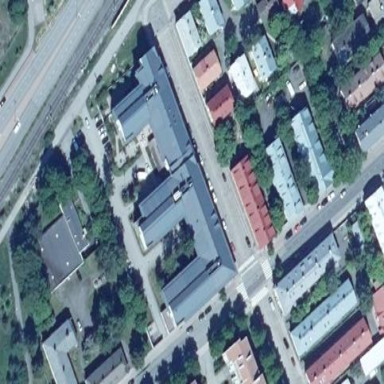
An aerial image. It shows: Nursing home.